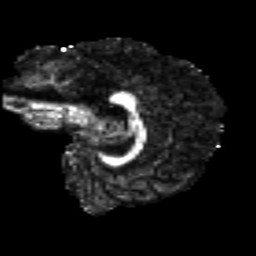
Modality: FA
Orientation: sagittal
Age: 23
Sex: female
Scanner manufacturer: siemens
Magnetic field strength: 3 T
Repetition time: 8.8 s
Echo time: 0.085 s